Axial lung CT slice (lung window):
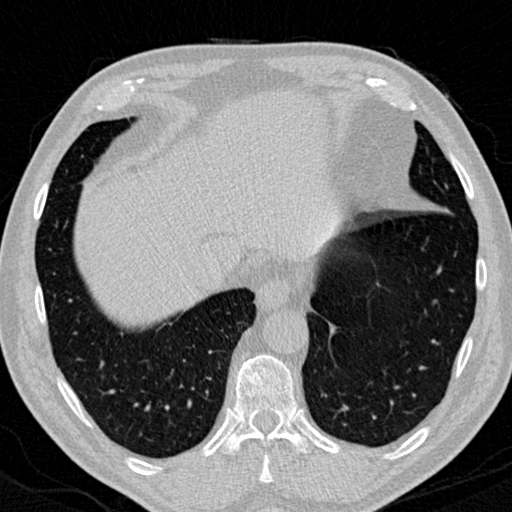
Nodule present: no